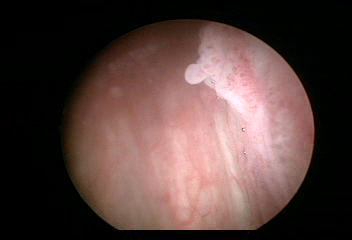
Modality: WLC
Class: Malignant
Subclass: HighGradePapillary
Lesion: L1
Stage: Ta
Morphology: Papillary
Bladder cancer association: Yes
Annotated structures: Tumor